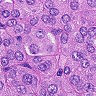
Metastatic tissue present: yes